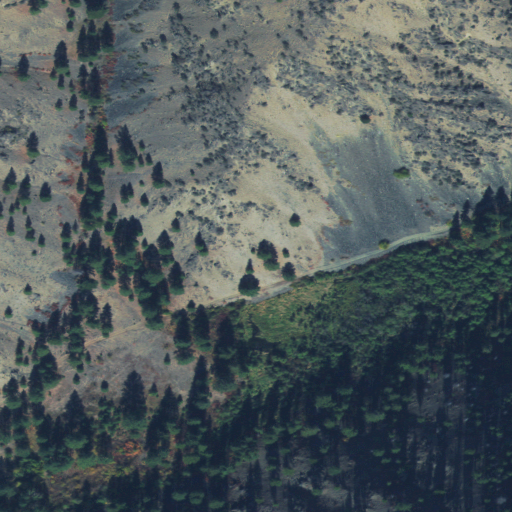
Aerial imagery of valley in Idaho named Reservoir Gulch containing shrub, evergreen forest, woody wetlands, and grassland